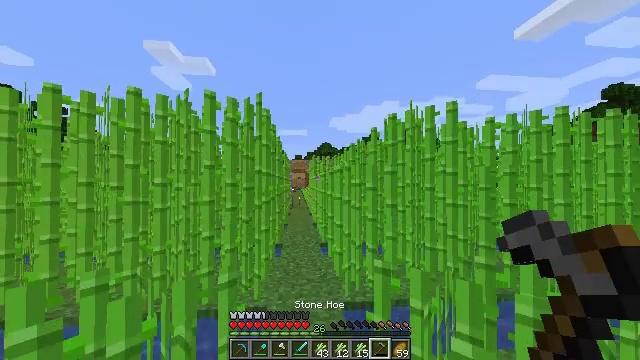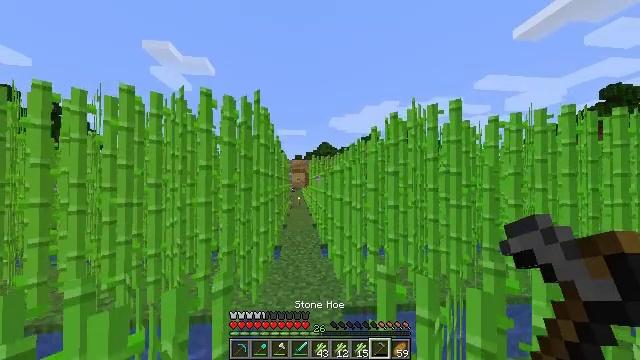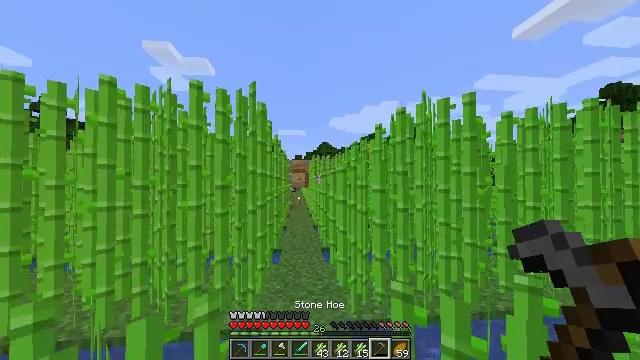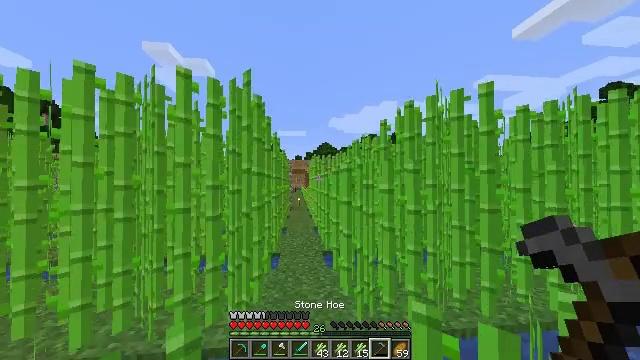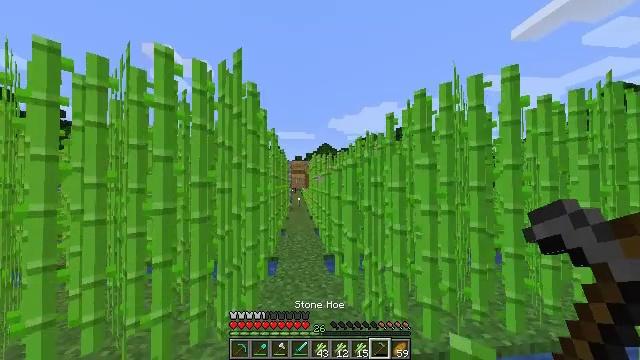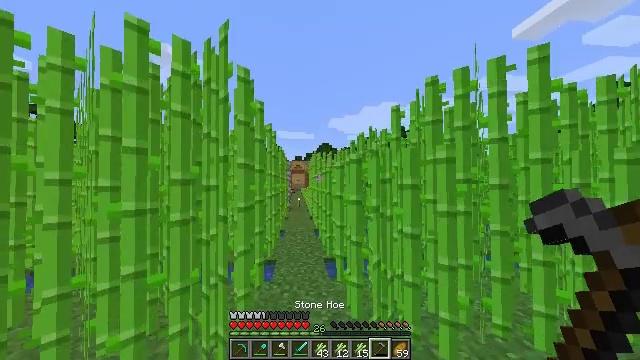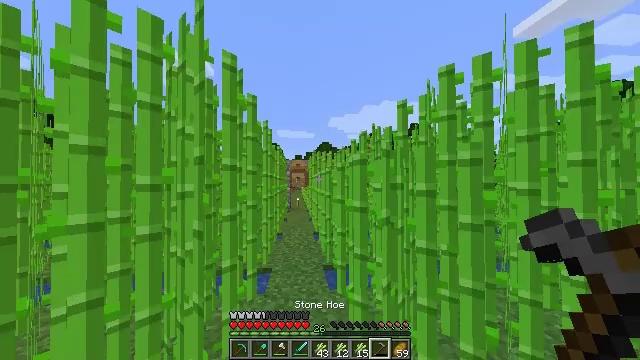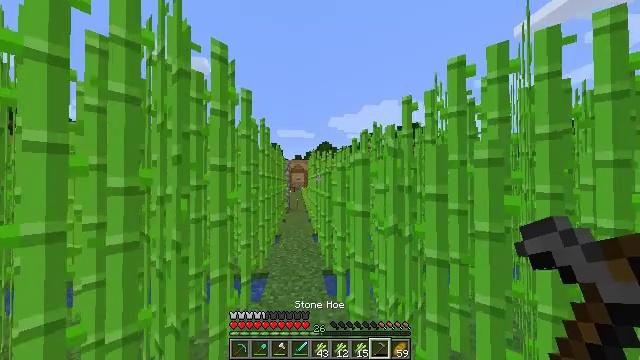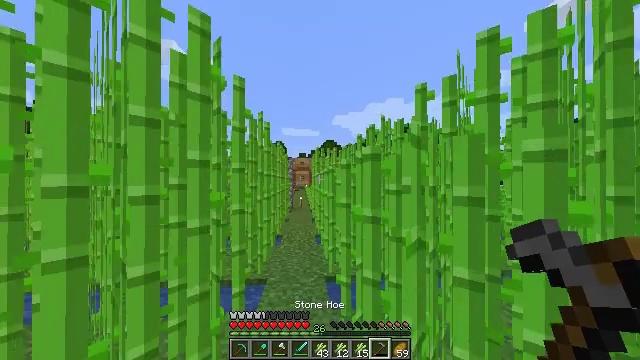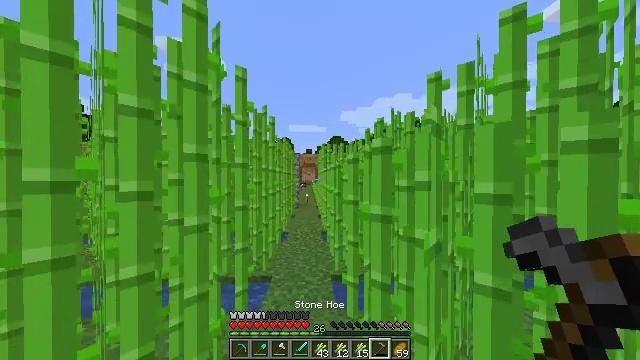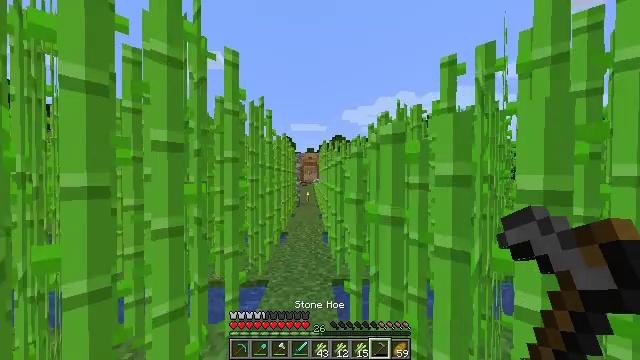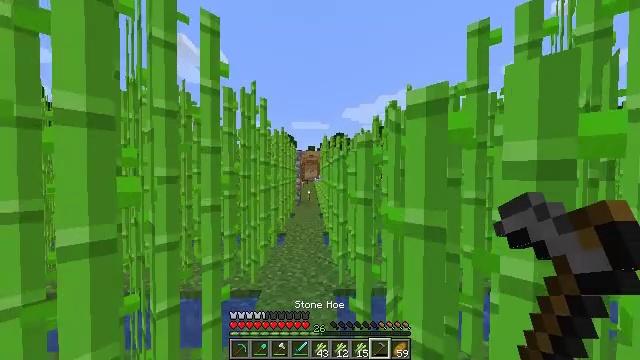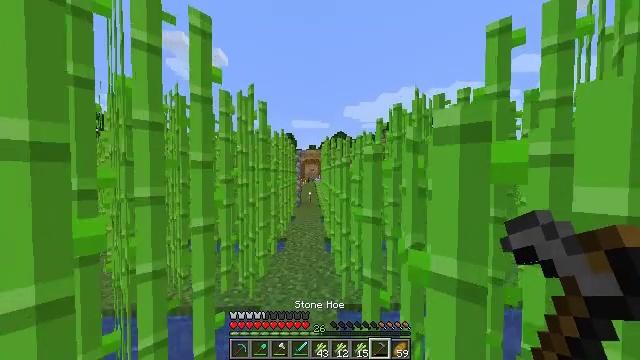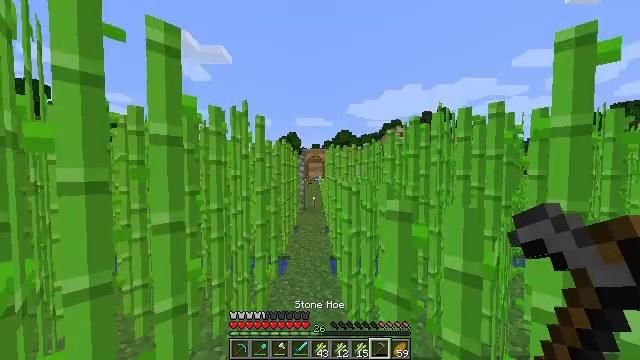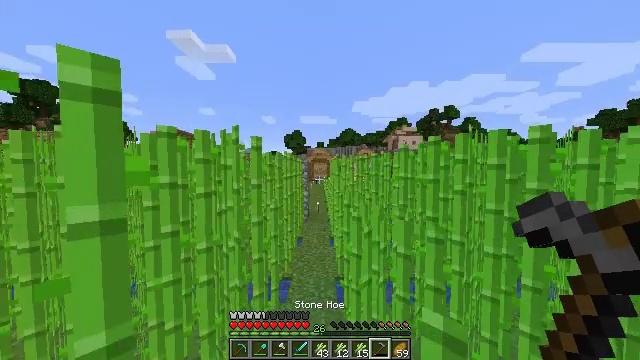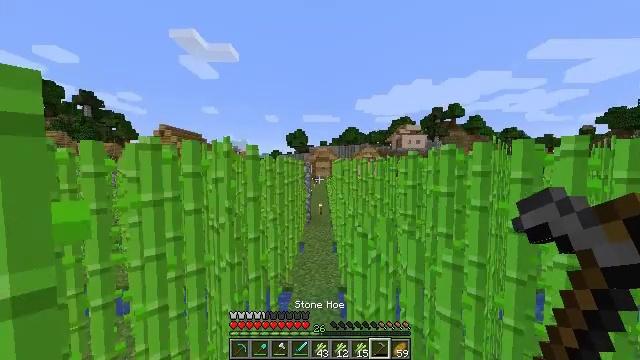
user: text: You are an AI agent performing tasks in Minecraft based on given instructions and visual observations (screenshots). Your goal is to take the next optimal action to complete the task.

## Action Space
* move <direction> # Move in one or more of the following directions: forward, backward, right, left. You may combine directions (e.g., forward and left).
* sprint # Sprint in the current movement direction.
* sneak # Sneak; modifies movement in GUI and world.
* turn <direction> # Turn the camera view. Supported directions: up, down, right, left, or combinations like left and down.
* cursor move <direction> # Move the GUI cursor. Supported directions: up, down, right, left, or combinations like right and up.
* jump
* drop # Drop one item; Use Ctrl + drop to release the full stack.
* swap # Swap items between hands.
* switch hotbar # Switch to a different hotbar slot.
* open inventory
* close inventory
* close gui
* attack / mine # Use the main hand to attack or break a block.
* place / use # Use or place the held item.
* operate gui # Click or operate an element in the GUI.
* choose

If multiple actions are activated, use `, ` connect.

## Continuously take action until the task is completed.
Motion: motion action
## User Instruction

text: Cut down the sugar cane stalks.
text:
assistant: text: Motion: move forward, sprint
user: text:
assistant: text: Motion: move forward, sprint
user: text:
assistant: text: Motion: move forward, sprint
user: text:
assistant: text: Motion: move forward, sprint
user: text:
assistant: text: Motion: move forward, sprint
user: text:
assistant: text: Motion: move forward, sprint
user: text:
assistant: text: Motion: move forward, sprint
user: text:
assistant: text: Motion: move forward, sprint, turn left
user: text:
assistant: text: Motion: move forward, sprint, turn left and down
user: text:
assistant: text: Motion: move forward, sprint
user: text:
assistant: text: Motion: move forward, sprint
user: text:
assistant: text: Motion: move forward, sprint, jump
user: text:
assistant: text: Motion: move forward, sprint, turn left, jump
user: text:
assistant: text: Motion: move forward, sprint, turn left, jump
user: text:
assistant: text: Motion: move forward, sprint, jump
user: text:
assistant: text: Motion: move forward, sprint, jump
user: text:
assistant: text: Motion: move forward, sprint, turn down, jump
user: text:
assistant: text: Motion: move forward, sprint, jump
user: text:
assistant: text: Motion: move forward, sprint, jump
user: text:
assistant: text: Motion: move forward, sprint, jump
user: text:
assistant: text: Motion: move forward, sprint, jump
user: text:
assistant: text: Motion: move forward, sprint, jump
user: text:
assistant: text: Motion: move forward, sprint, jump
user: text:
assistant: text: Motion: move forward, sprint, jump
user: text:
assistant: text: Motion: move forward, sprint, jump
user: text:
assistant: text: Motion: move forward, sprint, jump
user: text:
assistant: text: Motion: move forward, sprint, turn left, jump
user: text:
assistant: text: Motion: move forward, sprint, turn left, jump
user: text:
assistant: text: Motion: move forward, sprint
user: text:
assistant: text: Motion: move forward, sprint